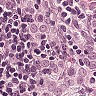
Metastatic tissue present: yes